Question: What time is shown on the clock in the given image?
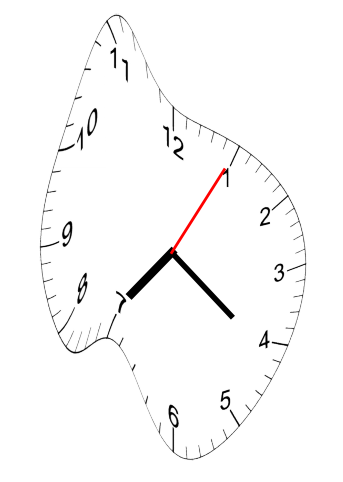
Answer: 07:21:05